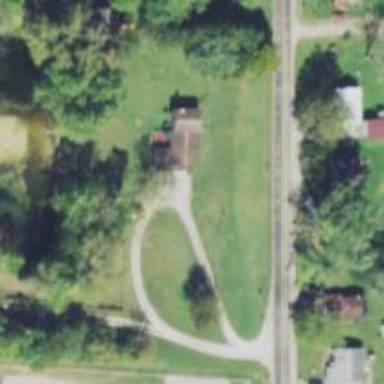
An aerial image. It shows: Driveway leading to service road.